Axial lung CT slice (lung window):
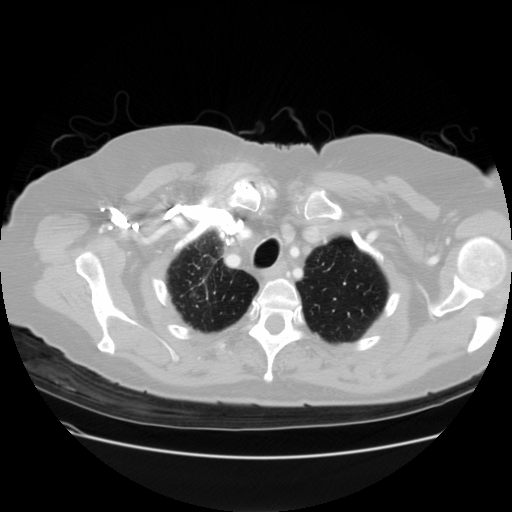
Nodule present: no